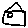
Label: house